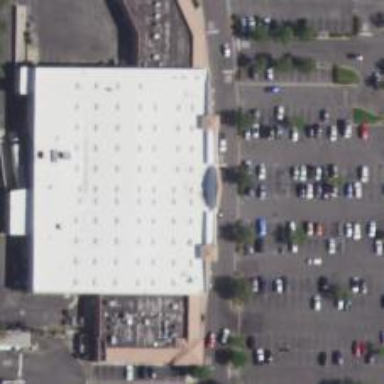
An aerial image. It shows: Supermarket.